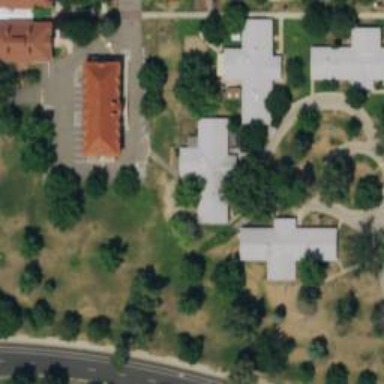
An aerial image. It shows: Healthcare clinic is depicted in the image.